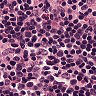
Metastatic tissue present: no